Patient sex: F
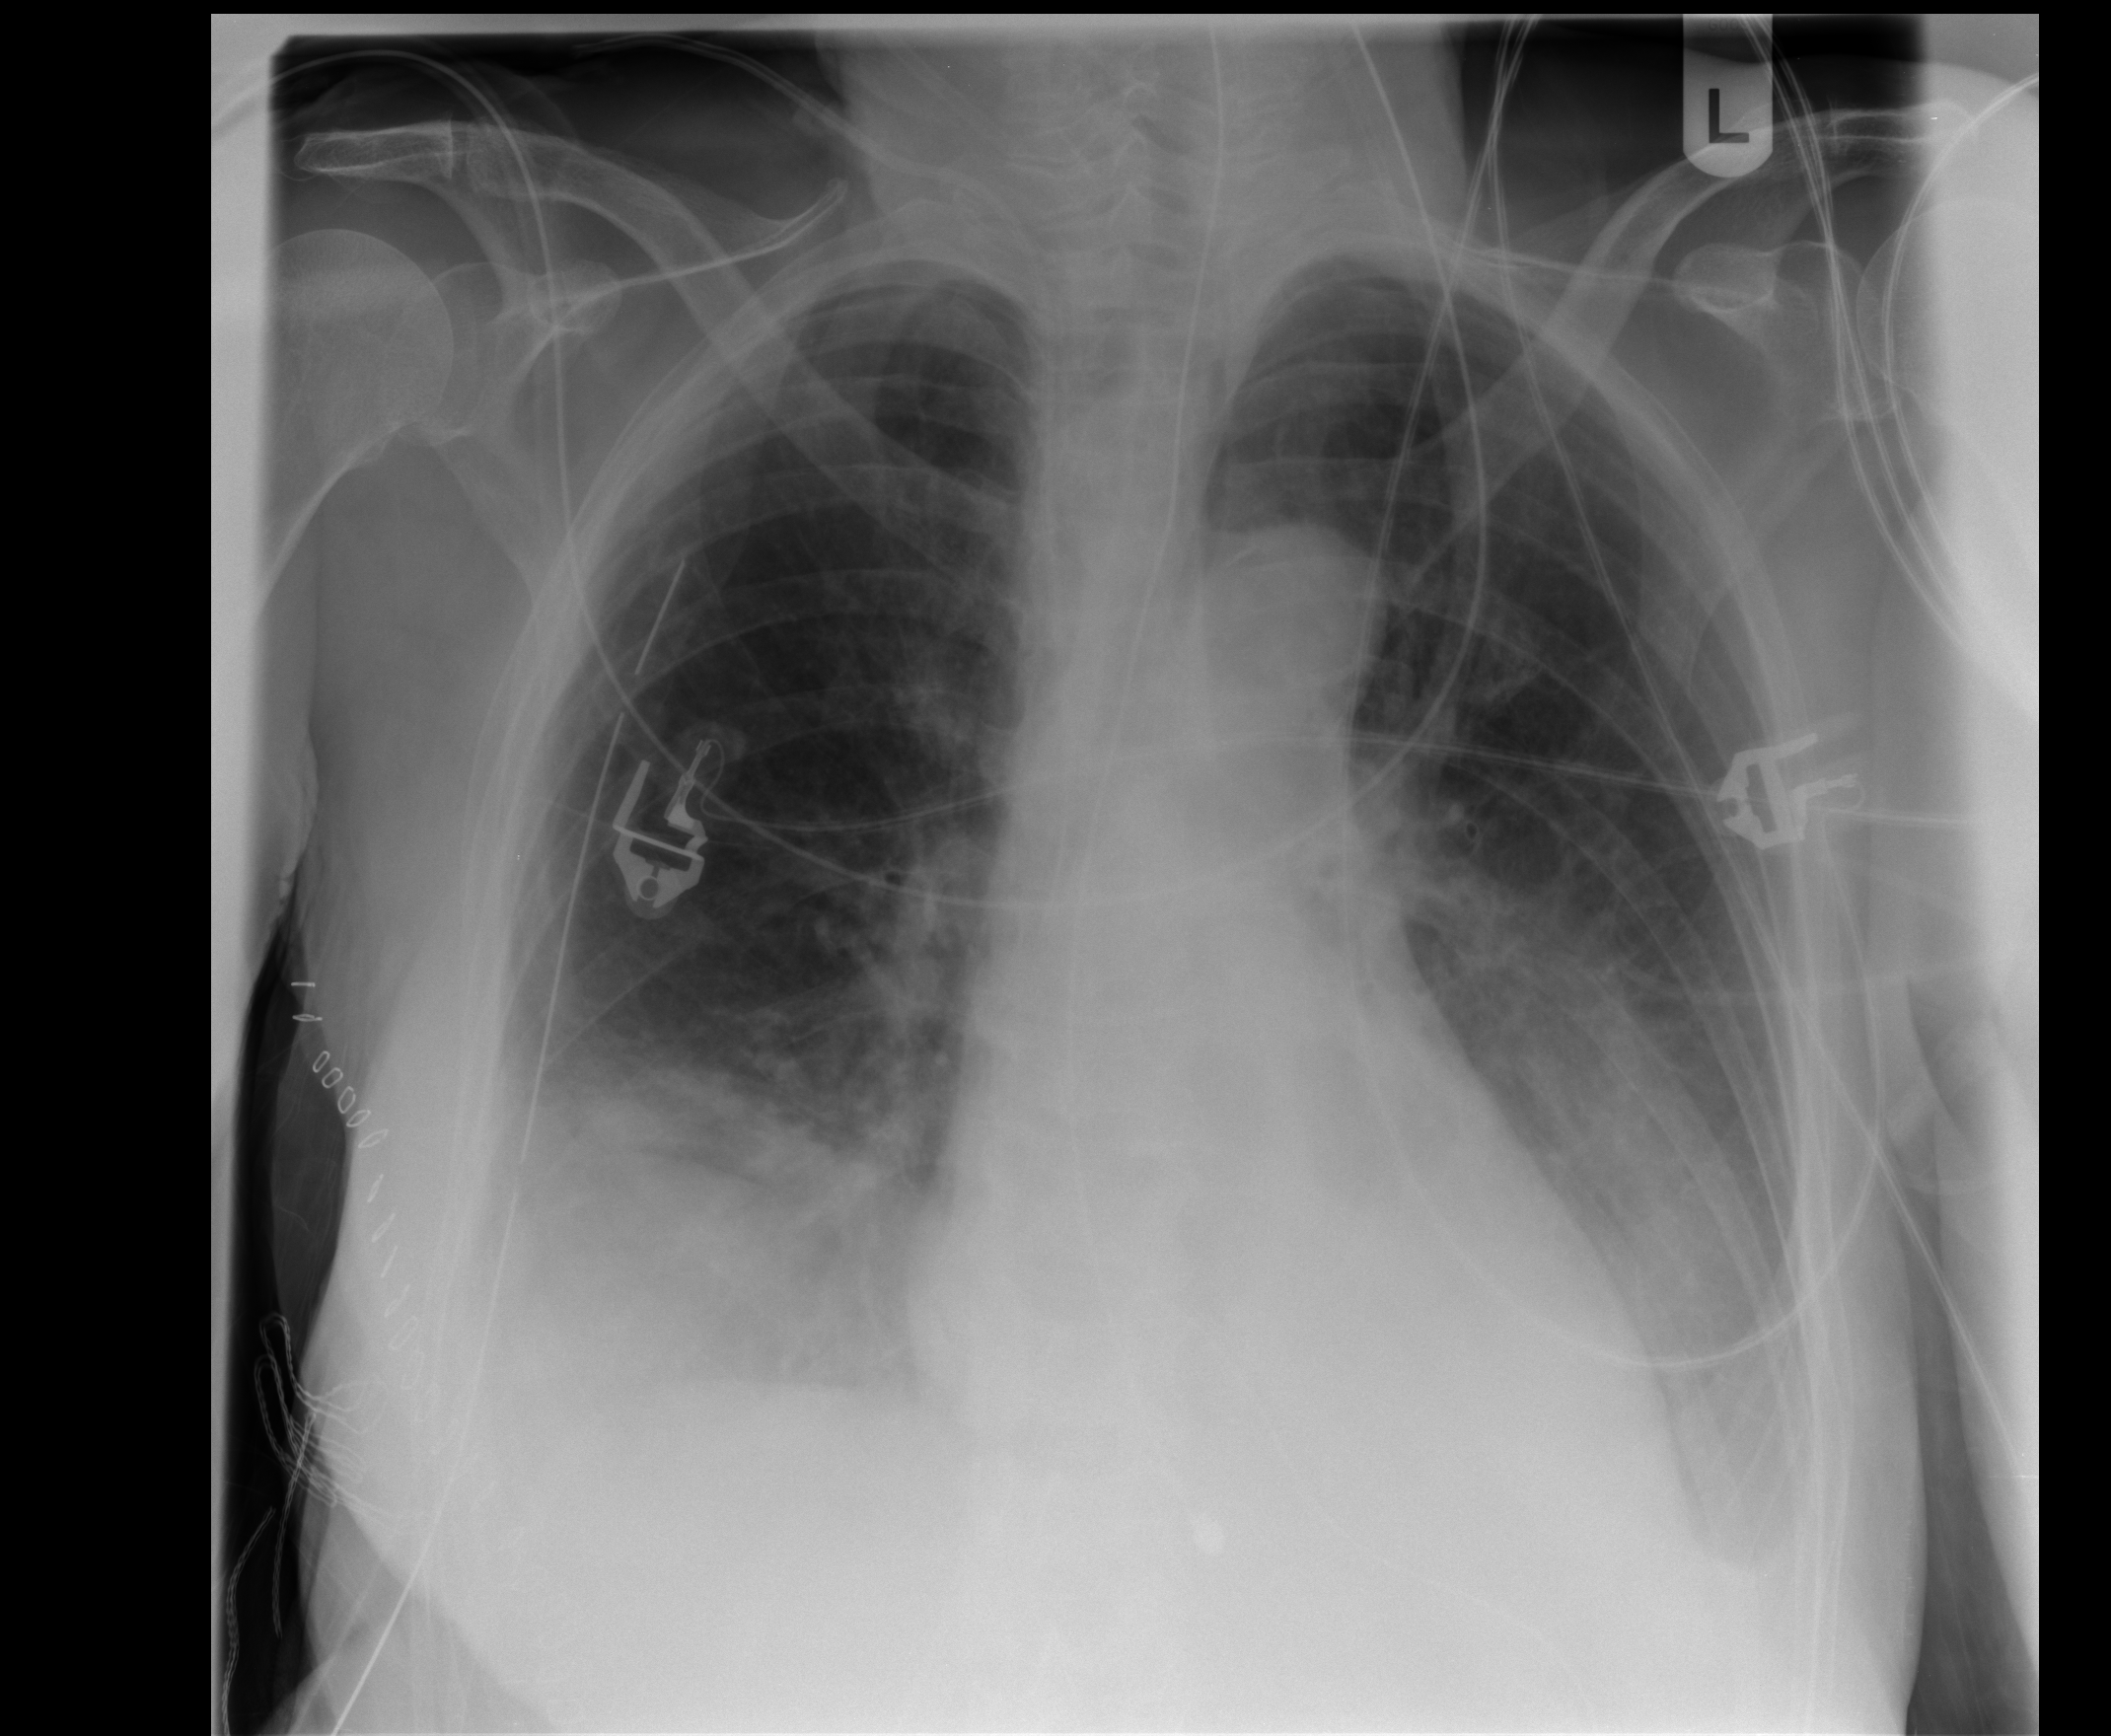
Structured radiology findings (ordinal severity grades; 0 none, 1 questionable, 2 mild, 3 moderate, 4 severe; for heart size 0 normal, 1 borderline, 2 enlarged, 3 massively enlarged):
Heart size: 1
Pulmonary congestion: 2
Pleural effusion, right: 2
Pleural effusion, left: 2
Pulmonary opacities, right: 2
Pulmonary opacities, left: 2
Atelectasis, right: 2
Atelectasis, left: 2